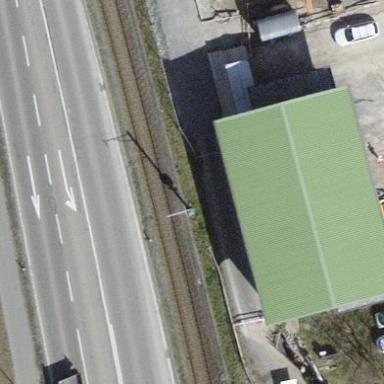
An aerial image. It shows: Trading shop located within building.